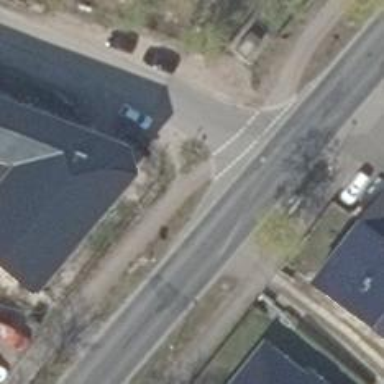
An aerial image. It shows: Residential road with concrete surface and no sidewalks.